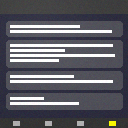
Screen state: on